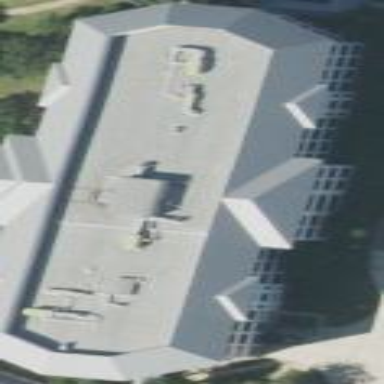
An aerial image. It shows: Office building.